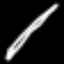
Label: pencil